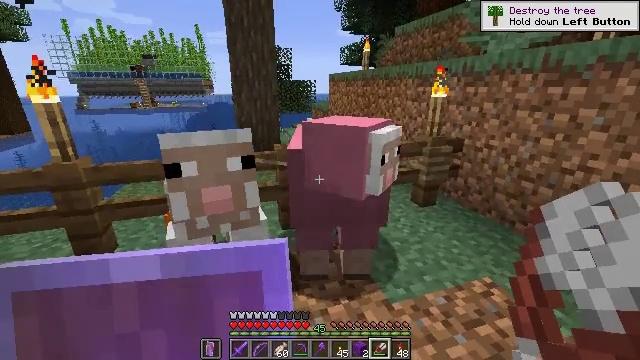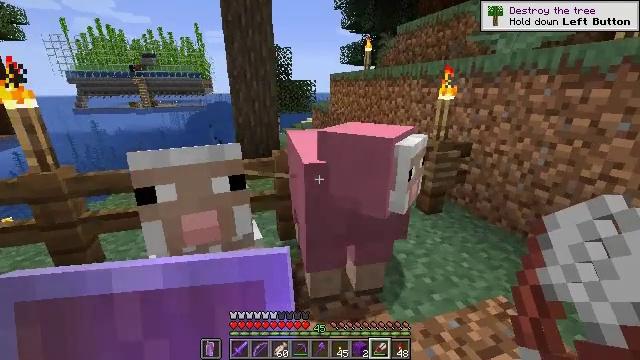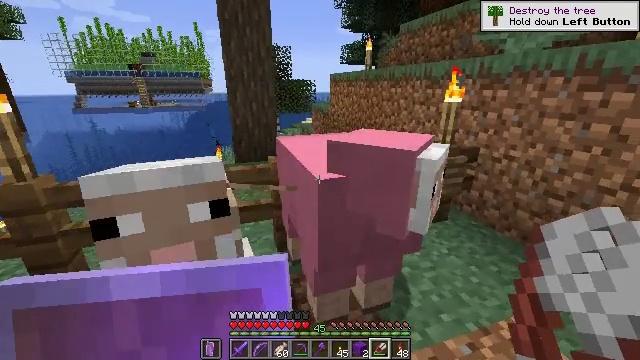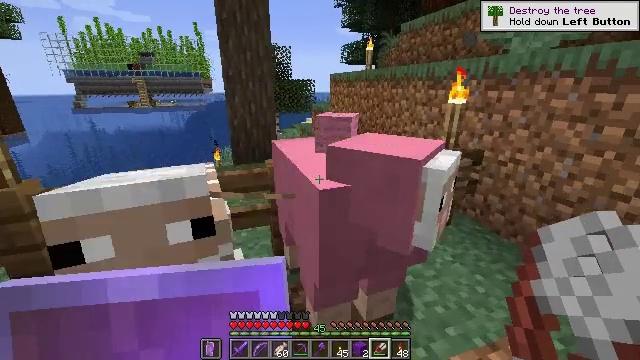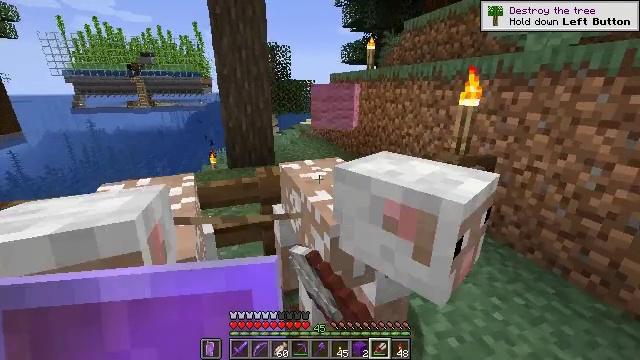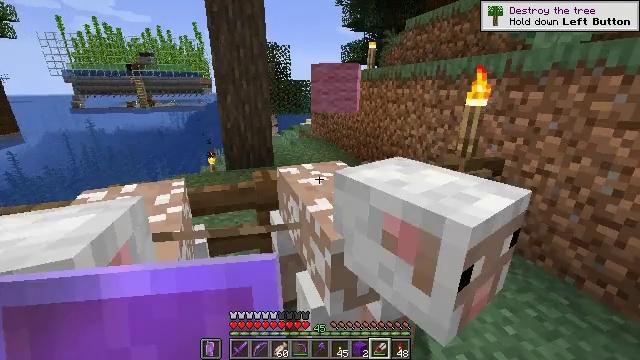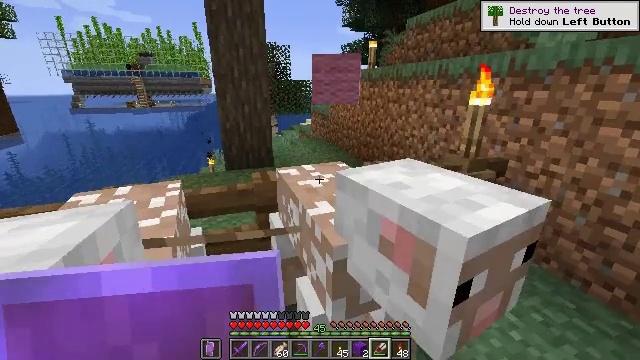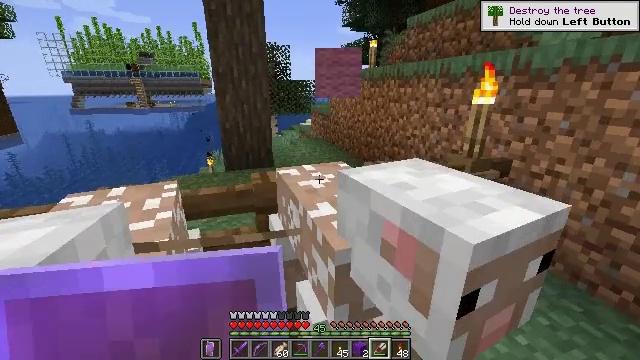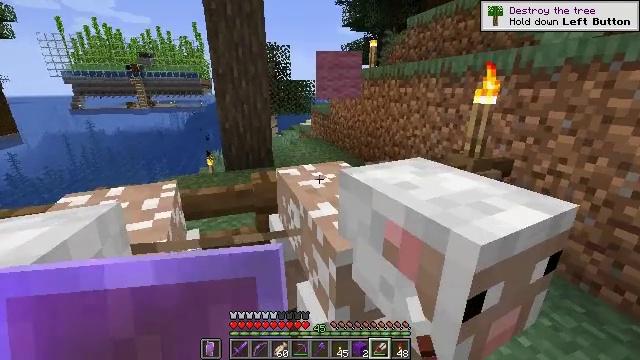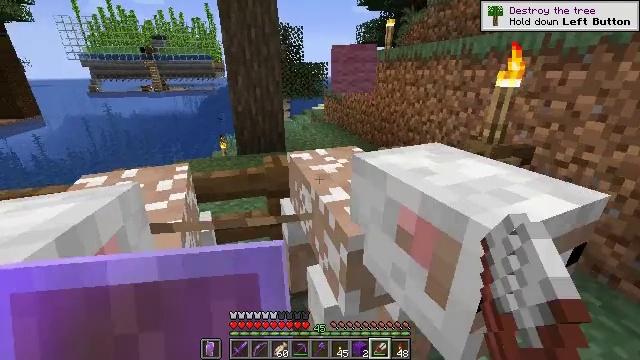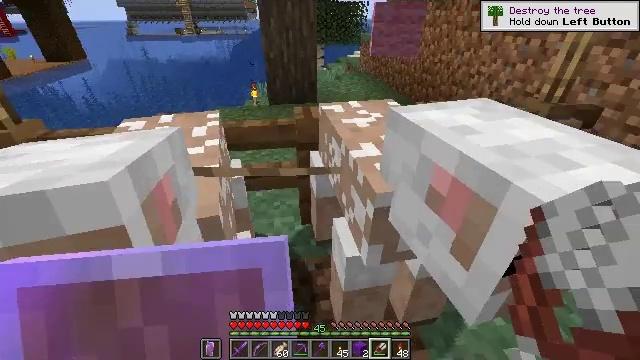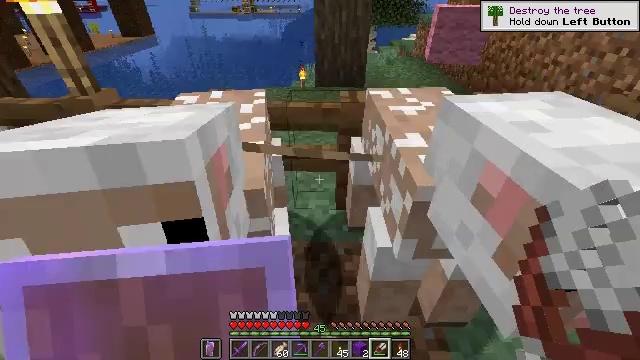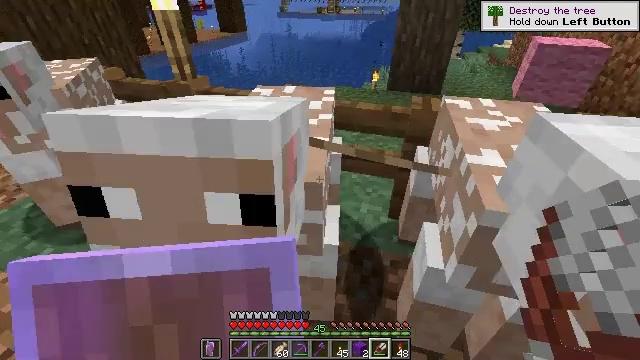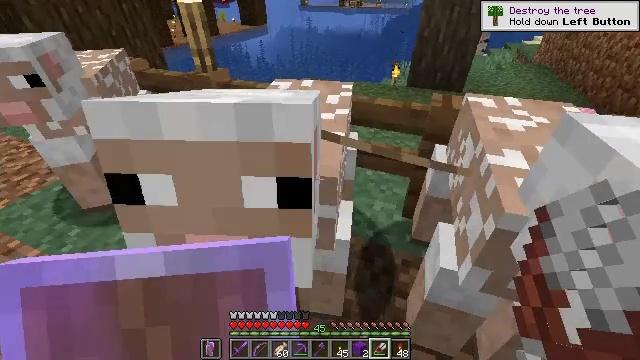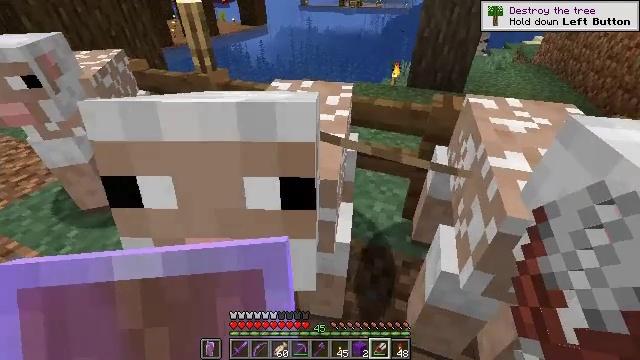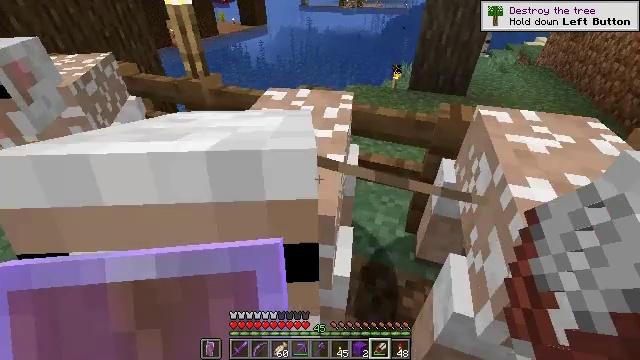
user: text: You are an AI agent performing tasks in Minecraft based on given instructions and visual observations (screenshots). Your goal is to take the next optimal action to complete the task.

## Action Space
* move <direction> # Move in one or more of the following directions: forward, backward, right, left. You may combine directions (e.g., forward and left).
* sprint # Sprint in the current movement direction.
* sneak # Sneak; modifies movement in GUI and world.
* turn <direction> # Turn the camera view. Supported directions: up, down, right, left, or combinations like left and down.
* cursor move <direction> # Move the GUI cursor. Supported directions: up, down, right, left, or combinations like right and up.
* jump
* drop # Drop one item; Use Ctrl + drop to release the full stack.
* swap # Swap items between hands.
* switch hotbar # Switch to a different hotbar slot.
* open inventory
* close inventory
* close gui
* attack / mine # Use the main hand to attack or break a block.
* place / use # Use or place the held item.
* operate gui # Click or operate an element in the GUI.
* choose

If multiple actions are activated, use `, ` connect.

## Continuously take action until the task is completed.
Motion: motion action
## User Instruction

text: Obtain the light blue shulker box by mining it.
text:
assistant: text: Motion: move forward, use / place
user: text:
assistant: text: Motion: move forward
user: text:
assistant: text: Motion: move forward
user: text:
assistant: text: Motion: move forward
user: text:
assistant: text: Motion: no_op
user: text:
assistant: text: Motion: no_op
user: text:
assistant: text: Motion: no_op
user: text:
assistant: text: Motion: no_op
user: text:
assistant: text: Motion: turn left and down
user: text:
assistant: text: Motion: turn left and down
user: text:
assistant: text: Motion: turn left and down
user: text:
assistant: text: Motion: turn left
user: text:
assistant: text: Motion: turn left and down
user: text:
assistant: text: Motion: move forward
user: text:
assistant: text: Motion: move forward
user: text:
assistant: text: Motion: move forward
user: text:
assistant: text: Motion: move forward
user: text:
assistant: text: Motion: move forward
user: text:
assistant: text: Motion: move forward
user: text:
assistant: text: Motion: move forward, turn down
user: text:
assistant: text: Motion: move forward, turn left and down
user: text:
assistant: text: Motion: move forward, turn down
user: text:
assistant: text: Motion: move forward
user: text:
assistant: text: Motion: move forward
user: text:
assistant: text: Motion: no_op
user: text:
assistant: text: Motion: no_op
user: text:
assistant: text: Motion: no_op
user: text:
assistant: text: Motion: turn left and up
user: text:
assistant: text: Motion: turn left and up
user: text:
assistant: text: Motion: turn left and up